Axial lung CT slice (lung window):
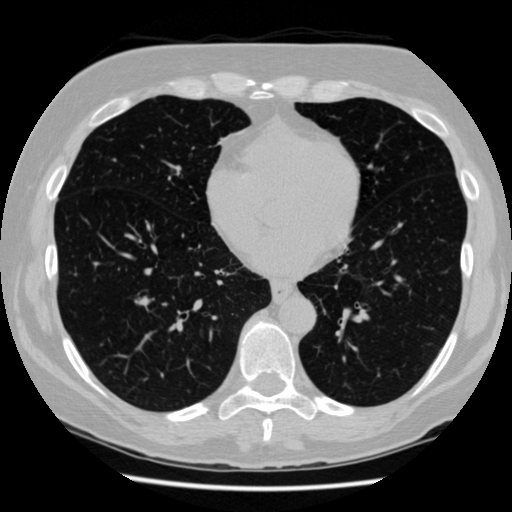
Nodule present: no